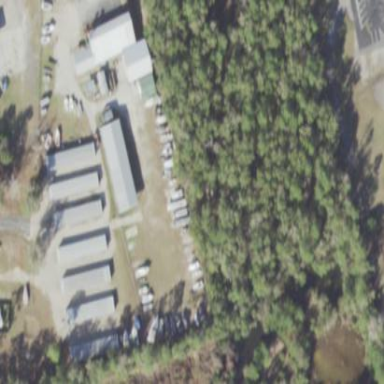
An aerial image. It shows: Commercial area with boat storage amenities.